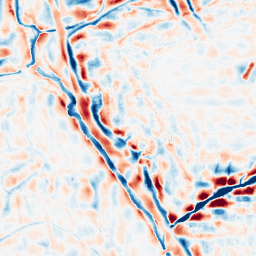
Category: wavelet
Decomposition family: wavelet_dwt
Decomposition parameters: wavelet: db4
level: 4
Upsampling method: sinc_hamming
Upsampling parameters: scale: 8
kernel_size: 16
Upsampling scale: 8